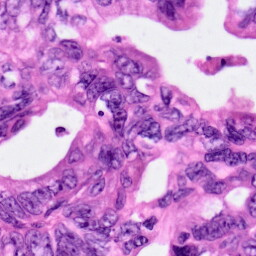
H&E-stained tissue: Pancreatic